Question: I have a div with a variously-sized images in it, which is inside of a parent container.
'''
<div id="parentContainer">
<div id="boxToScale">
<img src="http://placehold.it/350x150" />
<img src="http://placehold.it/150x350" />
<img src="http://placehold.it/200x200" />
<img src="http://placehold.it/50x200" />
</div>
</div>
'''
I need to scale '#boxToScale' so that it fits inside '#parentContainer' (both width and height-wise), while all of the images inside of it keep their aspect ratios. All of the images should be scaled at the same factor, and remain on the same line.
Here's a jsfiddle showing the setup: <URL>
I've found lots of stuff for scaling a single image proportionally, but not for scaling a group of images proportionally. I don't know beforehand what the size of the images will be, only the size of '#parentContainer'.
Javascript/jquery solutions are fine if it can't be done with just css. Thanks!
Edit: Here's (roughly) what I want it to look like after '#boxToScale' has been scaled:

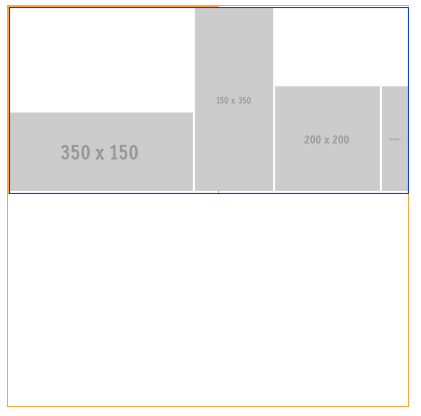
Answer: Updated my answer after I saw your picture how you would your pictures be like.
This is based on this <URL>. It's almost working like you wanted, but it was bugging because of those 4px borders/paddings around images. There was some confusing CSS too.
So you have to calculate your borders like:
'''
var border = $("#boxToScale img").length * 4;
'''
And then just subtract it from 'parentW':
'''
parentW = $box.width() - border
'''
<URL>
JS:
'''
var border = $("#boxToScale img").length * 4; // 4px padding around every image
var $box = $('#boxToScale'),
parentW = $box.width() - border,
parentH = $box.height(),
imageTotalW = 0,
imageTotalH = 0,
$imgs = $box.children();
$imgs.each(function () {
var img = $(this),
ht = img.height(),
w = img.outerWidth()
imageTotalW += w;
img.data('w', w);
});
var img_width_ratio = parentW / imageTotalW;
$imgs.each(function (idx) {
var $this = $(this),
$prev = $this.prev();
$this.width($this.outerWidth() * img_width_ratio);
});
'''
<URL>JS:'''
function calculateAspectRatioFit(srcWidth, srcHeight, maxWidth, maxHeight) {
var ratio = [maxWidth / srcWidth, maxHeight / srcHeight ];
ratio = Math.min(ratio[0], ratio[1]);
return { width:srcWidth*ratio, height:srcHeight*ratio };
}
imagesInContainer = $("#boxToScale img").length;
var toWidth = $("#parentContainer").width() / imagesInContainer;
var toHeight = $("#parentContainer").height() / imagesInContainer;
$("#boxToScale img").each(function(){
var imageWidth = $(this).width();
var imageHeight = $(this).height();
var getRatio = calculateAspectRatioFit(imageWidth, imageHeight, toWidth, toHeight);
$(this).width(getRatio.width);
$(this).height(getRatio.height);
});
'''
<URL>